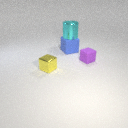
small purple rubber cube behind small yellow metal cube